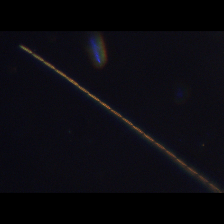
Taxon: Psuedo-nitzschia
Group: Diatoms